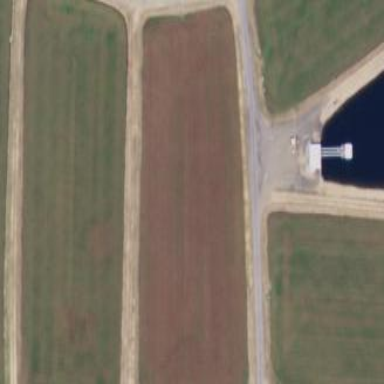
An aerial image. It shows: Farmland with cranberries as the crop.